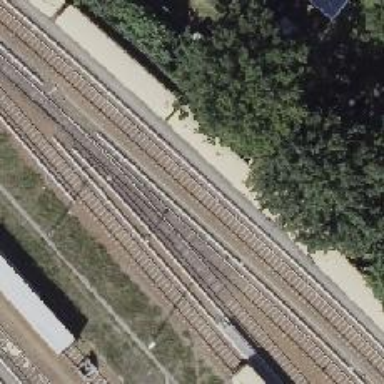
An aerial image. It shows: Yard serving the electrified light rail railway.